Question: How can I overlap 3 '<div>' so that the middle '<div>' is on top of the other two.
I've tried:
'''
#middle {
margin-top: -10px;
margin-bottom: -10px;
}
'''
But that only has the effect of overlapping the upper but not the lower '<div>'...
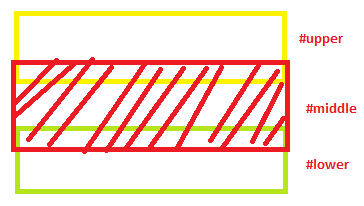
Answer: you need to use css 'position'
check the working code @<URL>